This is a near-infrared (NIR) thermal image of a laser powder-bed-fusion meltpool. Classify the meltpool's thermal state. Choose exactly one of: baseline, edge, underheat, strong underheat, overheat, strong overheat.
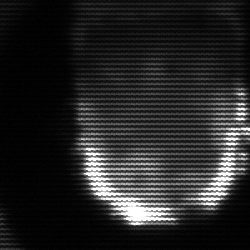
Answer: baseline